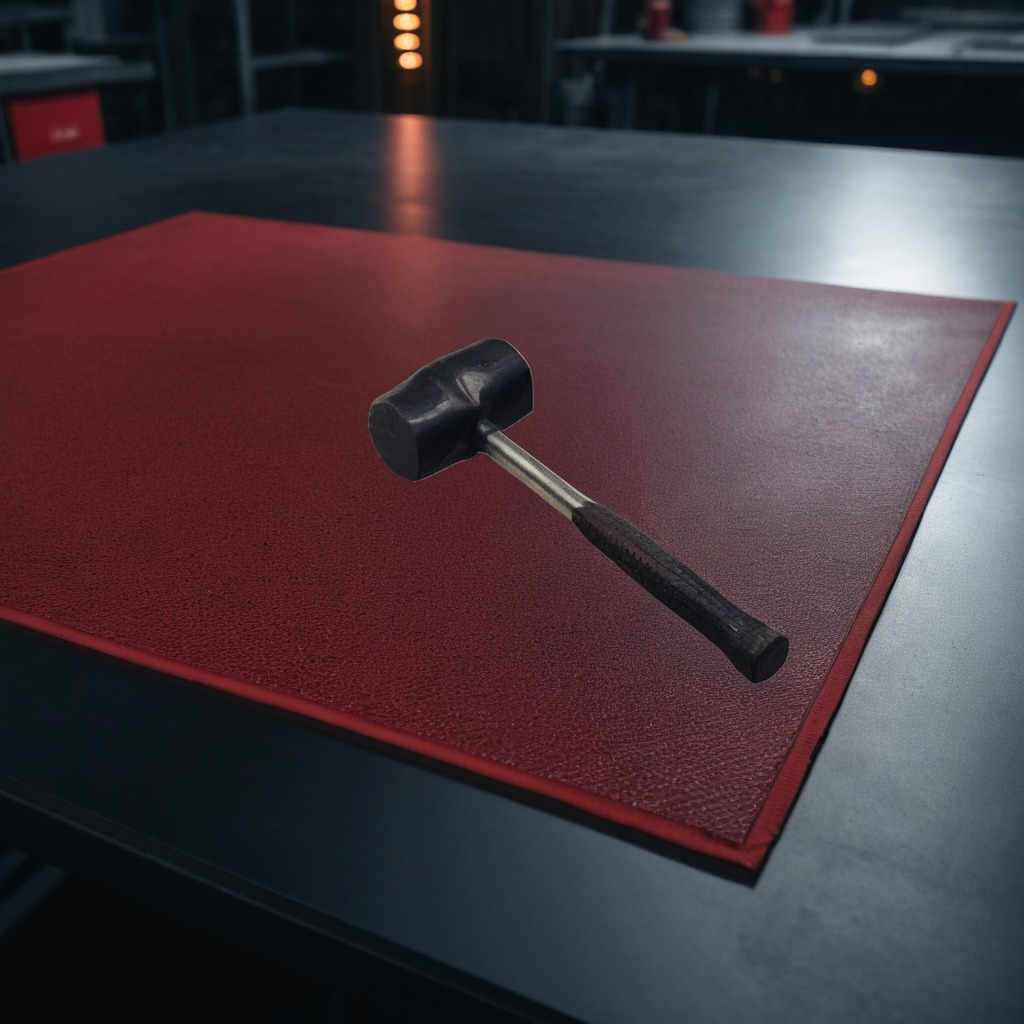
A hammer lies on the granite tabletop.